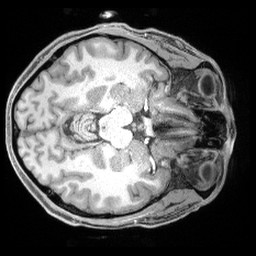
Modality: T1w
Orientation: axial
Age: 46
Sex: male
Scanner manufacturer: siemens
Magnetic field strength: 3 T
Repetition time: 2.4 s
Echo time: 0.00202 s